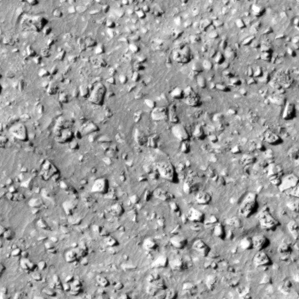
Label: non_frost